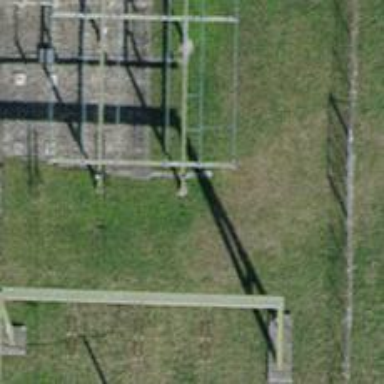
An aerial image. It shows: Insulator used in power systems.